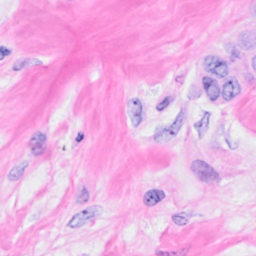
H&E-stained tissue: Breast